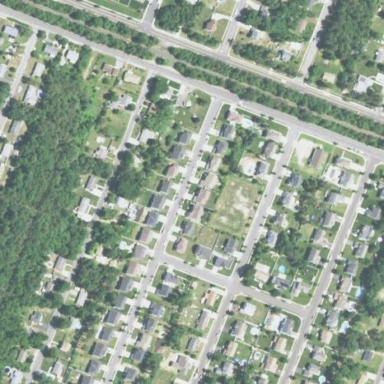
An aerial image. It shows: Sidewalk.